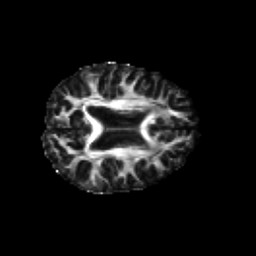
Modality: FA
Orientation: axial
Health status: healthy
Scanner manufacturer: philips
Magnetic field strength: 3 T
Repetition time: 6.964 s
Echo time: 0.092 s